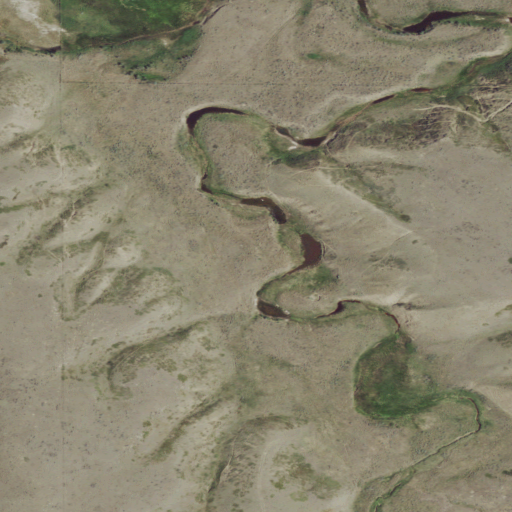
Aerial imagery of valley in Montana named Beaver Coulee containing shrub, grassland, and woody wetlands